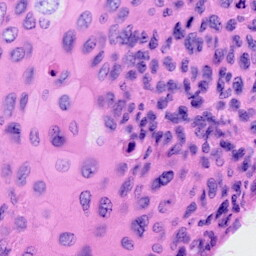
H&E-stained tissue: Cervix